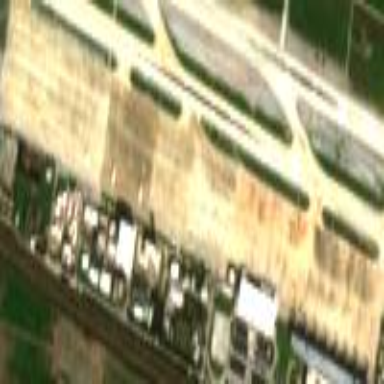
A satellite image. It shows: Apron at the airport.